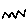
Label: zigzag